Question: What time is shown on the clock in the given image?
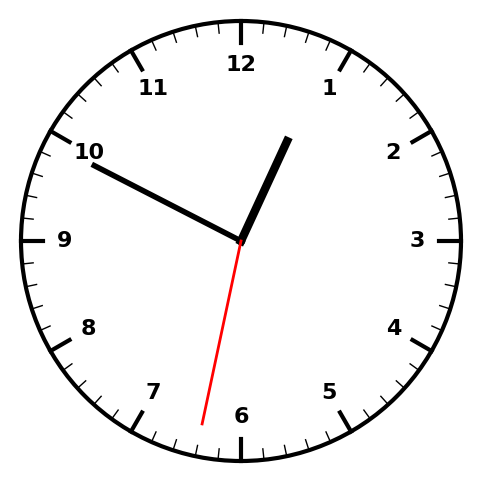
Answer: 12:49:32